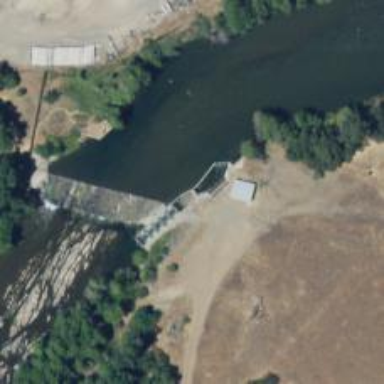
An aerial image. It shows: Fish pass along the waterway.